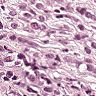
Metastatic tissue present: yes